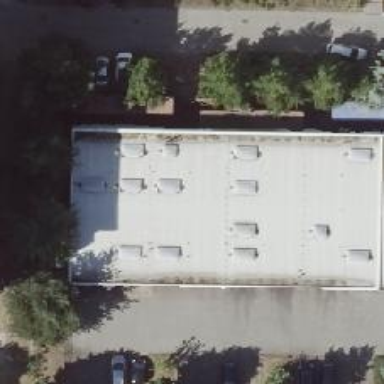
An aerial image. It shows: Car shop.